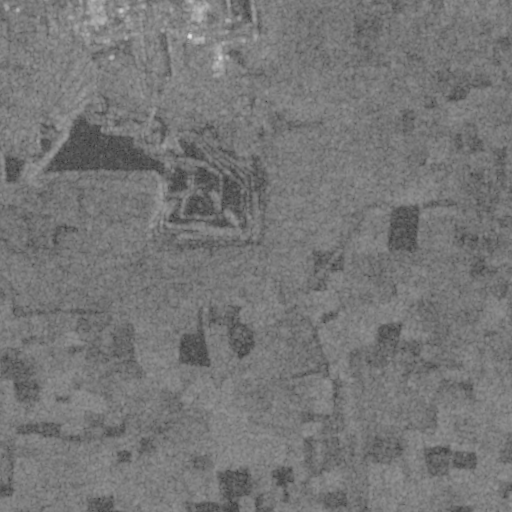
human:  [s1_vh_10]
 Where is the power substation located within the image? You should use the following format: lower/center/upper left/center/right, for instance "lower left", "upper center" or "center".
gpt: The power substation is located in the upper left of the image.
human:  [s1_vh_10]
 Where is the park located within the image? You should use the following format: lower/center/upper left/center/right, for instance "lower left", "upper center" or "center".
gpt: There is no park in the image.

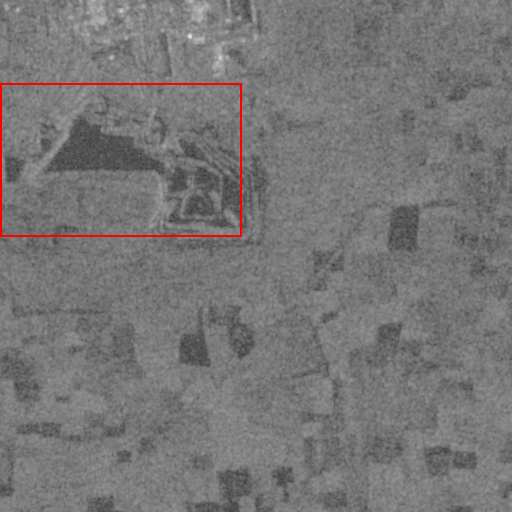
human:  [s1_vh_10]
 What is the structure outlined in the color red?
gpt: The structure outlined in red is a quarry.
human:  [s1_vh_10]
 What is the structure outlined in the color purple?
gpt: There is no purple outline.